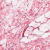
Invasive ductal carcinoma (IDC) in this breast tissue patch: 0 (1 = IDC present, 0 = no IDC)